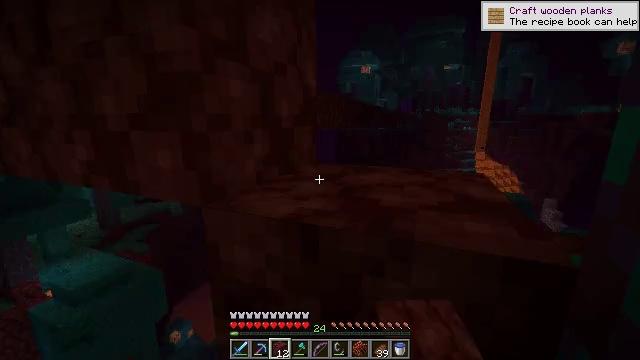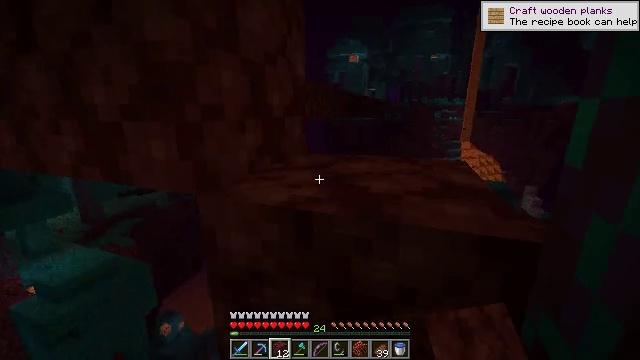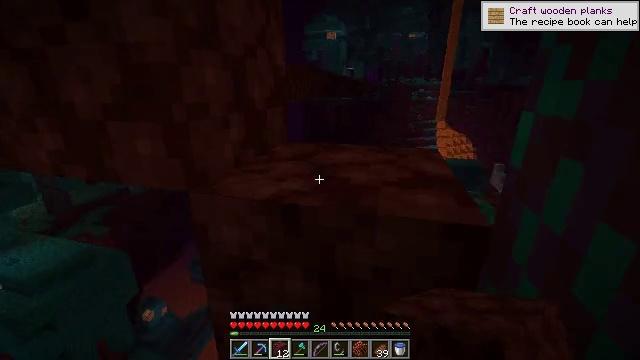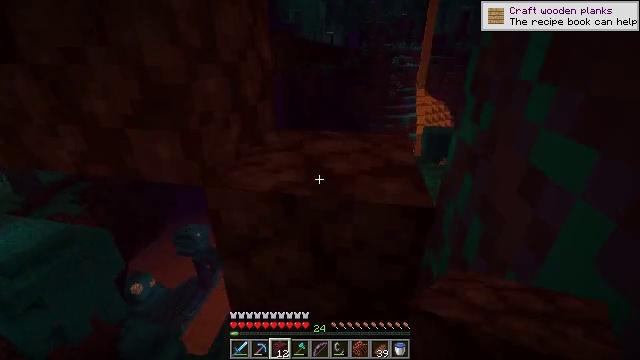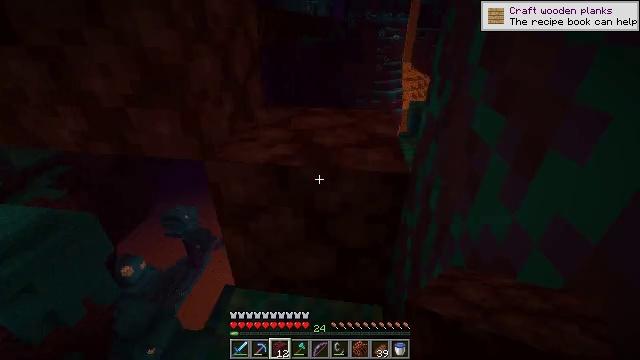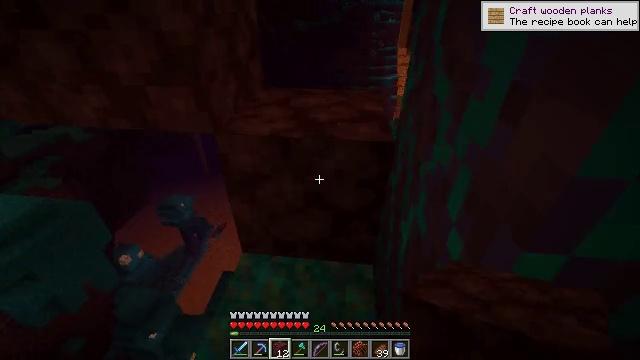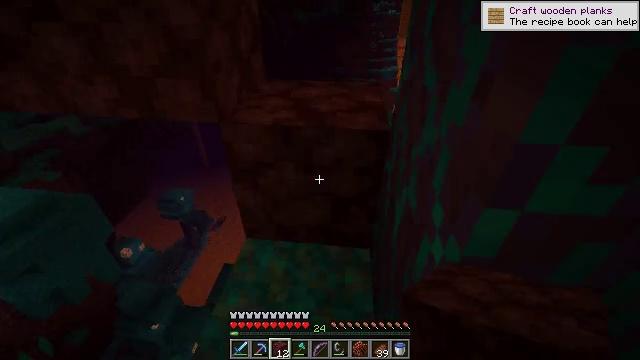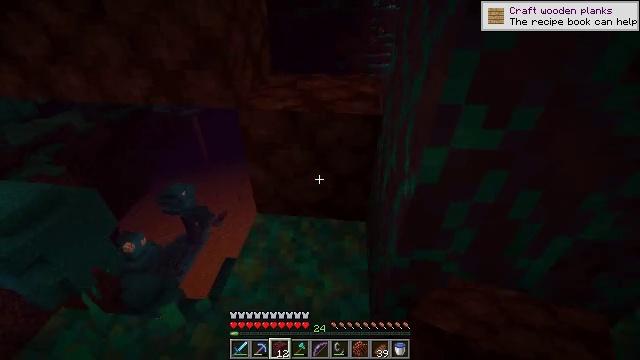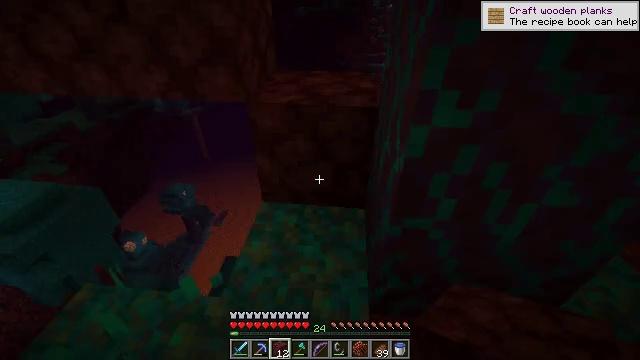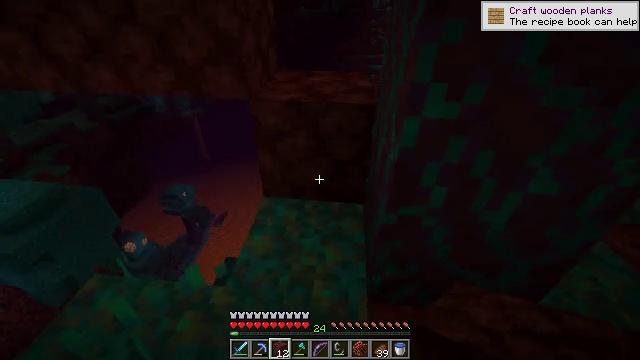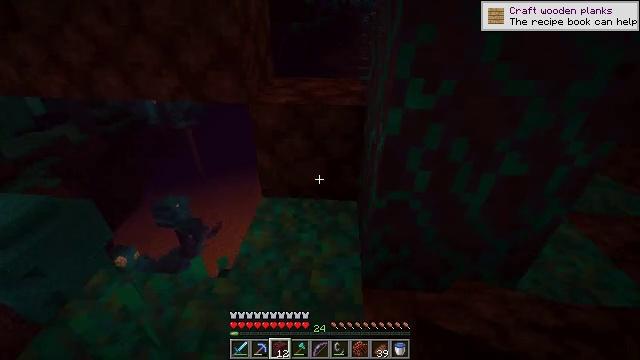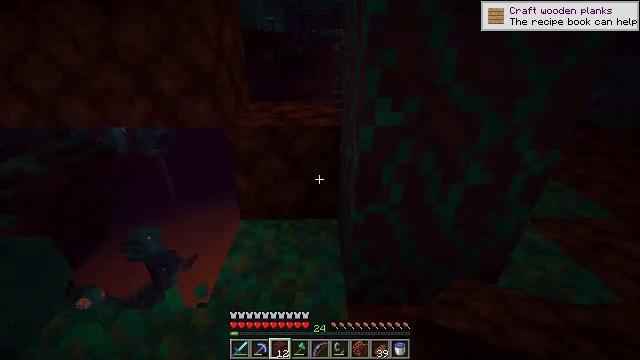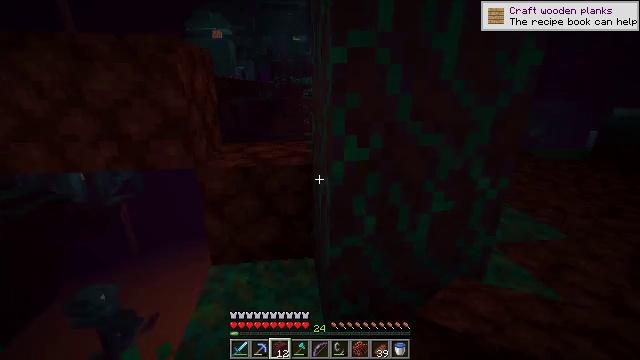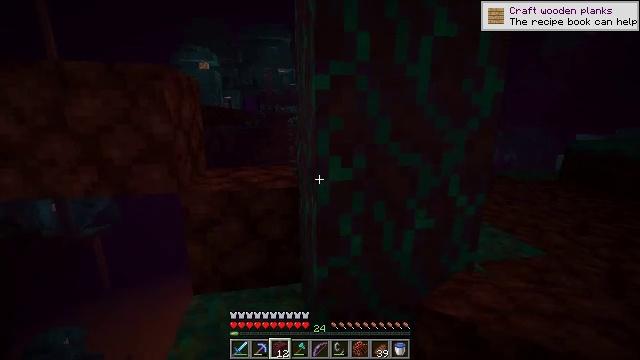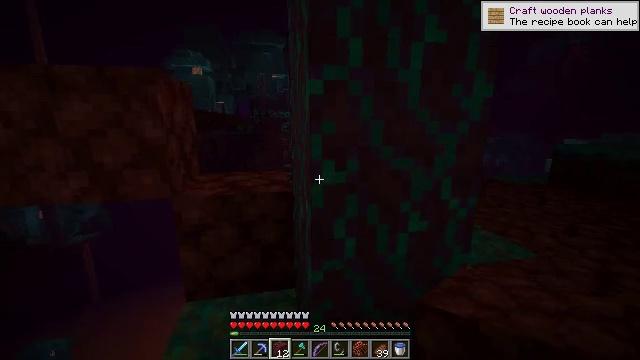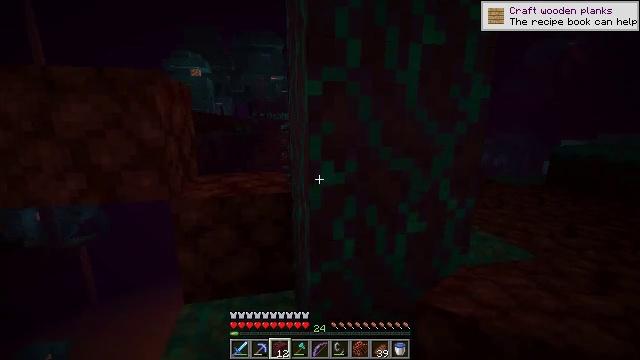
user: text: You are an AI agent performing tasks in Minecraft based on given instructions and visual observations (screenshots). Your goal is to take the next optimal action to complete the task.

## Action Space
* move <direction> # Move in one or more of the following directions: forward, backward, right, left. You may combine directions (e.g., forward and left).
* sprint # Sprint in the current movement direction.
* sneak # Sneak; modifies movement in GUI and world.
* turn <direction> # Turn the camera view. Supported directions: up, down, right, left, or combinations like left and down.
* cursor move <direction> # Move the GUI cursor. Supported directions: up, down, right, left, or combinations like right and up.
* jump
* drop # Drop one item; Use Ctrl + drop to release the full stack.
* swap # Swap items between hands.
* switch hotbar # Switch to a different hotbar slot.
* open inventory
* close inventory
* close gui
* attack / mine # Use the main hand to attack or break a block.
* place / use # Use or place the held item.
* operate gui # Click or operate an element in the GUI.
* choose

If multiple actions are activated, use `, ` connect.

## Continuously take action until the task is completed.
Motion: motion action
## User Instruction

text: Collect warped stem for crafting.
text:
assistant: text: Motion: move back, turn right and down
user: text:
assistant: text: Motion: move back, turn right and down
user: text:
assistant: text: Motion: move back, turn right and down
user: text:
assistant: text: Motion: move back, turn right and down
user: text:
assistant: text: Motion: move back, turn right and down
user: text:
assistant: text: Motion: move back, turn down
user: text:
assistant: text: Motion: move back
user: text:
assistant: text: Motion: move back
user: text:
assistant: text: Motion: no_op
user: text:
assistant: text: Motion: turn right and up
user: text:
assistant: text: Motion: turn right and up
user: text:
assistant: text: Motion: turn right and up
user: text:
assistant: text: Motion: turn right and up
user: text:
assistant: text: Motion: turn right and up
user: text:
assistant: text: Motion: no_op
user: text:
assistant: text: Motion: no_op
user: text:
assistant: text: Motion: no_op
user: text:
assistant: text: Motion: no_op
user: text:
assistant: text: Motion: no_op
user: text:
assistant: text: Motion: no_op
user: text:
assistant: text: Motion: turn left and down
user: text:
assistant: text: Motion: no_op
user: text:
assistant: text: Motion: no_op
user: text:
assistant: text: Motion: no_op
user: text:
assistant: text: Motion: no_op
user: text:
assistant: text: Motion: no_op
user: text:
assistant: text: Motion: no_op
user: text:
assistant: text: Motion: no_op
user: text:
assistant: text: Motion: turn right
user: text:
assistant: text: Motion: turn right